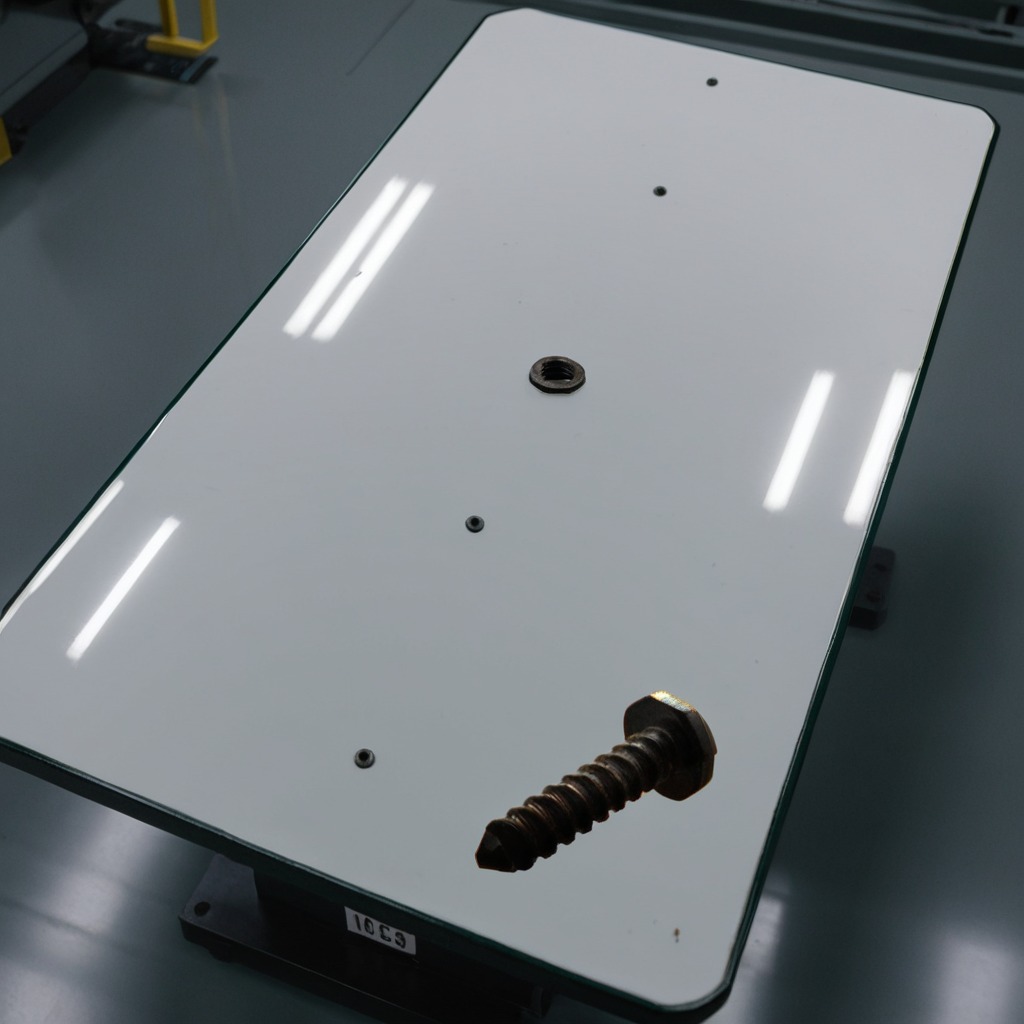
A metal screw is lying on a high-gloss table in a ship maintenance bay industrial lighting.